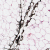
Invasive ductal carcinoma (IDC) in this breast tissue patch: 0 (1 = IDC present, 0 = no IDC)